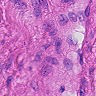
Metastatic tissue present: no